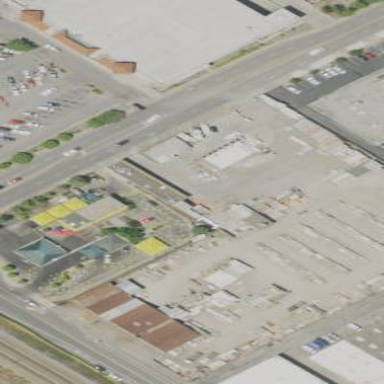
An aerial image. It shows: Car wash facility.